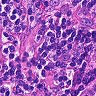
Metastatic tissue present: no